Current action and preconditions to check: trajectory_clear

Your task: For each precondition in the list above, predict whether it will hold at this action.

Consider the current scene as observed from the mobile robot's camera, and analyze the predicted future states of all dynamic agents (e.g., people, animals, vehicles, or any moving entities) within the NEXT SECOND.

IMPORTANT: Only answer "very likely" if you are absolutely certain—based on strong, clear evidence—that a dynamic agent will violate the precondition in the predicted future state. Do NOT answer "very likely" for unlikely, ambiguous, or low-probability risks.

Ask yourself for each precondition: Is there a high probability, with clear and convincing evidence, that the predicted future states of any dynamic agent will interfere with the predicted future state of the currently executing action within the NEXT SECOND, causing that precondition to fail?

Assess the risk level based on these predictions. Use "likely" or "very likely" if motions create a clear risk of interference.

Use "neutral" or "improbable" if agents are nearby but their predicted paths are clearly diverging or non-conflicting.

Failure Risk Categories: "very improbable", "improbable", "neutral", "likely", "very likely"

Answer Format: Output ONLY the probability_of_failure value from these categories: "very improbable", "improbable", "neutral", "likely", "very likely"

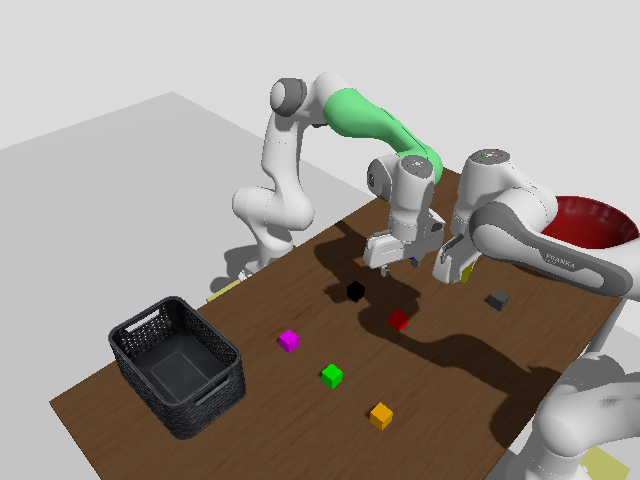

Answer: likely